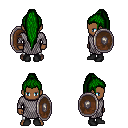
a pixel art fantasy rpg character, male body template, human, dark skin, chain mail, white pants, green extra-long topknot hairstyle, black shoes, shield, four views (front, back, left, right), 2x2 character sprite sheet, small pixel art, hard edges, no anti-aliasing